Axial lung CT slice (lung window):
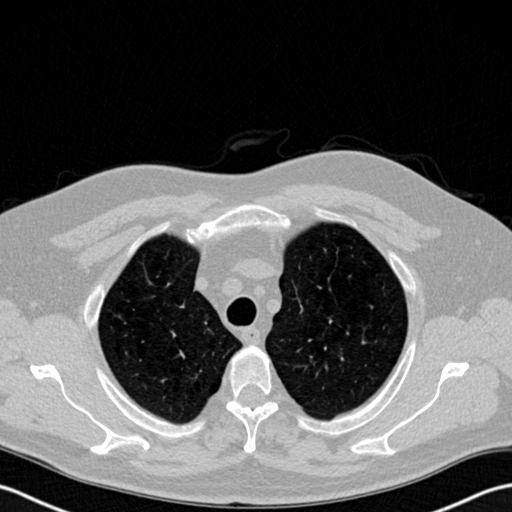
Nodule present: no